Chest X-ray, PA view. Patient: 39 years old, sex M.
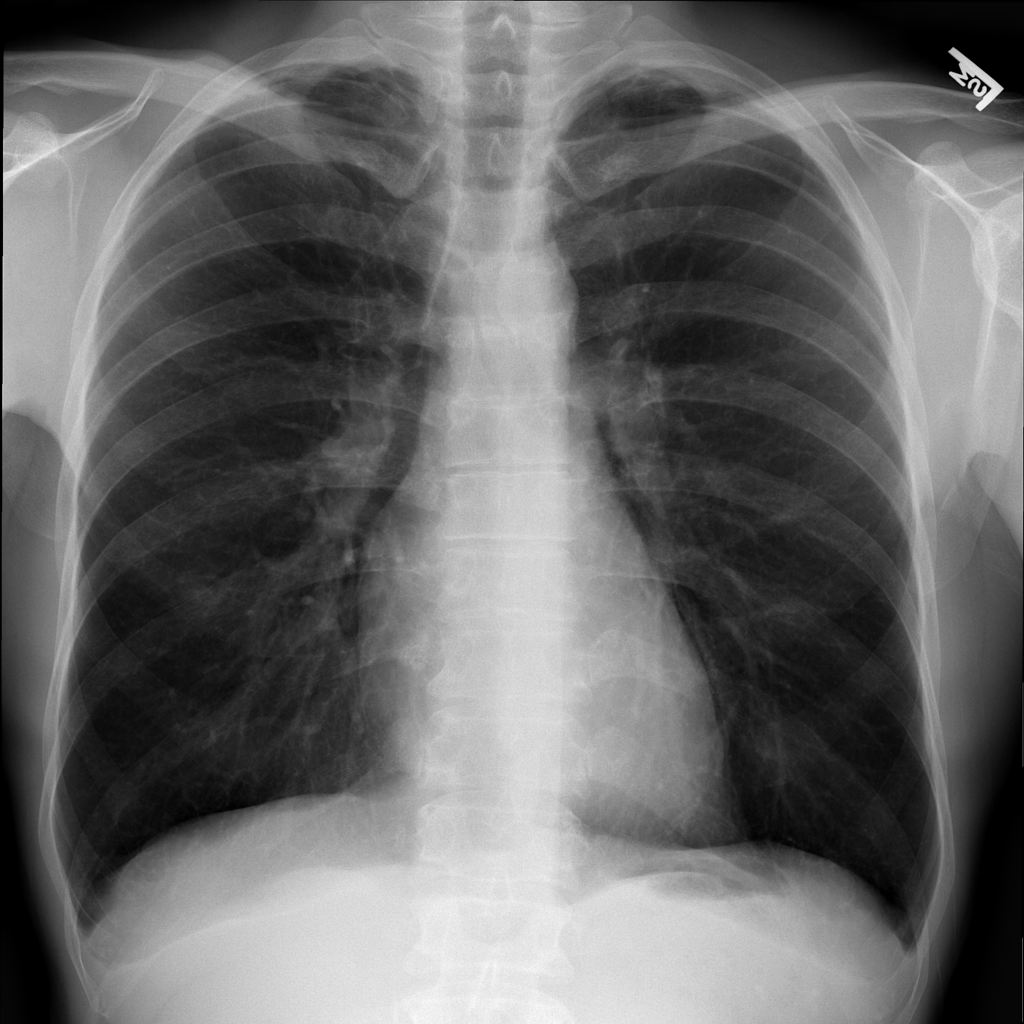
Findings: No Finding